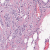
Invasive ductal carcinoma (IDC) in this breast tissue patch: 1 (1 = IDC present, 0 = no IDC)